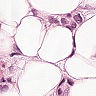
Metastatic tissue present: yes